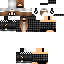
A male human skin with medium skin, wearing brown long hair dressed in a blue hoodie and black pants, featuring a closed mouth.